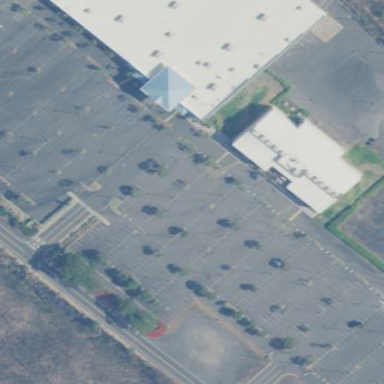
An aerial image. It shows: Parking area with asphalt surface.